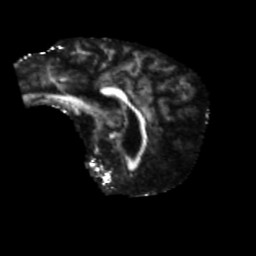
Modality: FA
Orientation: sagittal
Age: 75
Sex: male
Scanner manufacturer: siemens
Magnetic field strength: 3 T
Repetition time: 5.47 s
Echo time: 0.0854 s